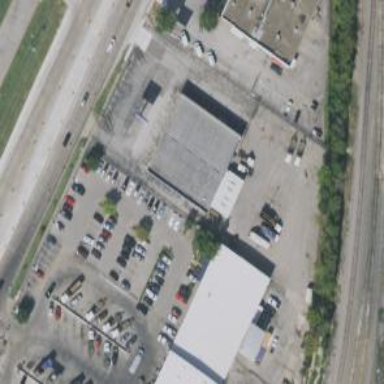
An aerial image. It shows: Car shop building.